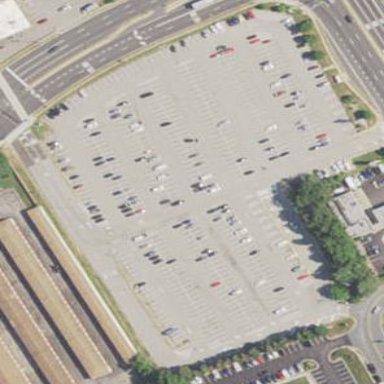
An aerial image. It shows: Parking area with park and ride facilities.